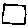
Label: square